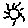
Label: sun